Question: I need to add icon image to HTML elements like this in case of font awesome and bootstrap.
Like this

for example I need to associate icon image with css class. Let say class name is ico and if I do something like this
'''
<a href="#" class="ico">Email Link</a>
'''
Then it should appear as in the image above.
How can I accomplish this very important feature for UI design using CSS?
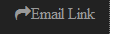
Answer: Try this
'''
.ico:after{
content: '';
display: block;
height: 40px; /*height of icon */
width: 40px; /*width of icon */
position: absolute;
/*where to replace the icon */
top: 0px;
left: -40px;
/*background */
background: #F8E6AE url(ico.gif) no-repeat 0px 0px;
}
'''